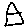
Label: triangle